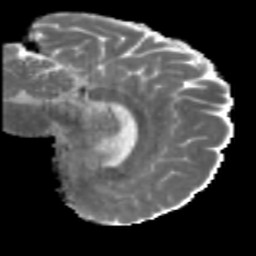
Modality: MD
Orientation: sagittal
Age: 46
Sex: male
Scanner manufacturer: siemens
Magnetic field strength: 3 T
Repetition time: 5 s
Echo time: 0.092 s